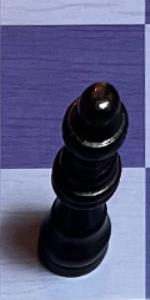
Label: Queen_Black